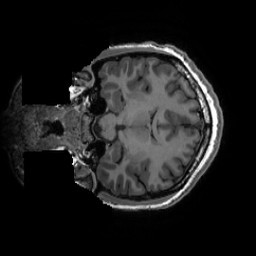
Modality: T1w
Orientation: coronal
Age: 18
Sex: female
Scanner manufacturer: ge
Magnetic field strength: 3 T
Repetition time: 0.007348 s
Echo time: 0.003036 s